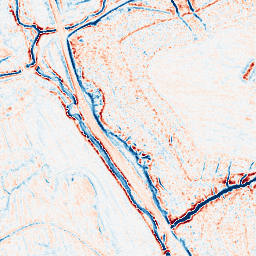
Category: edge_preserving
Decomposition family: anisotropic_diffusion
Decomposition parameters: iterations: 10
kappa: 100
gamma: 0.15
Upsampling method: sinc_hamming
Upsampling parameters: scale: 2
kernel_size: 4
Upsampling scale: 2